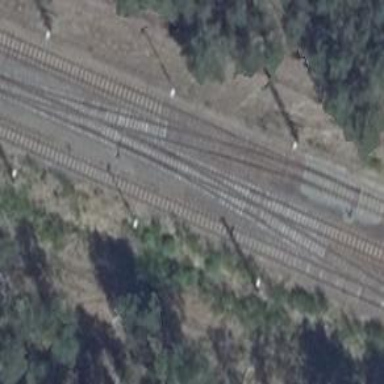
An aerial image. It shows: Rail yard with electrified contact lines for the trains.